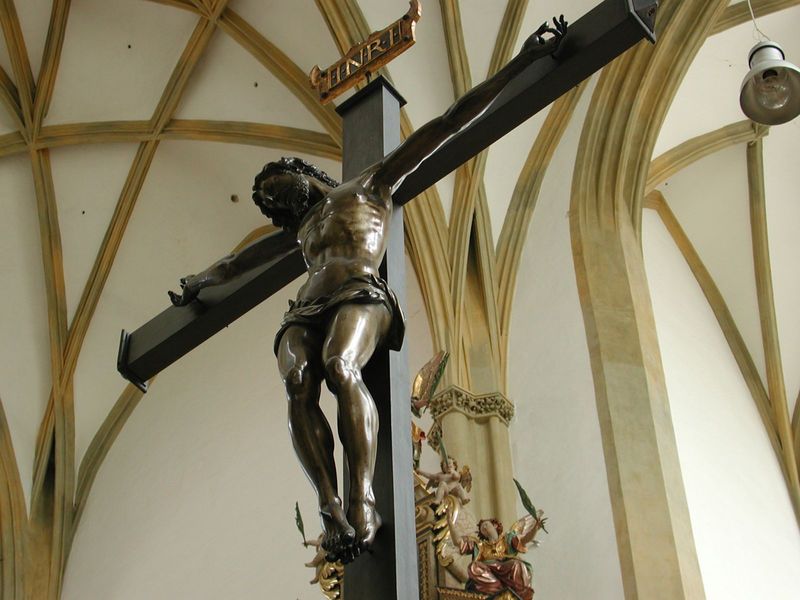
Titel: Kreuzigungsgruppe
Künstler: Hans Reichle
Standort: Augsburg, St. Ulrich und Afra (EU - D - B)
Schlagwörter: feder, lampe, kirche, engel, skulptur, inschrift, palmwedel, bronze, kreuz, zweig, altar, kreuzrippengewölbe, palmzweig, kreuzgewölbe, jesus, kreuzigung, apsis, bronzeguss, gekreuzigter, inri, kruz, sakrale kunst, bronzefigut, hinri, lampüe